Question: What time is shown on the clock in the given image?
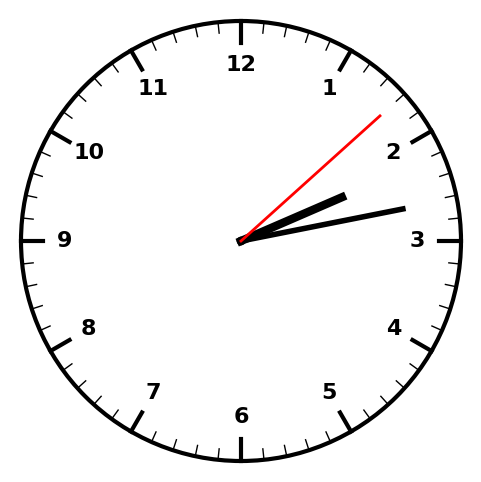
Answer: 02:13:08